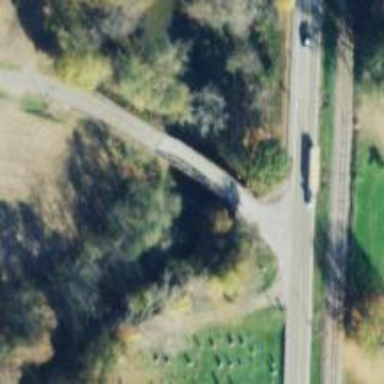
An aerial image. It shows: Unclassified road with asphalt surface is on bridge.